Brain MRI, t1w sequence, axial 2D slice.
Patient: age 37, sex M, weight 90 kg, height 1.9 m
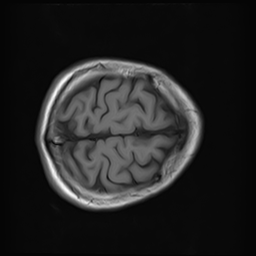